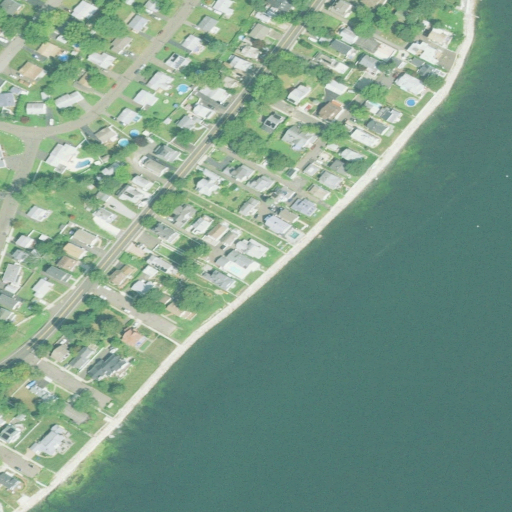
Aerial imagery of beach in Connecticut named Rocky Beach containing medium intensity development, open water, low intensity development, high intensity development, and barren land